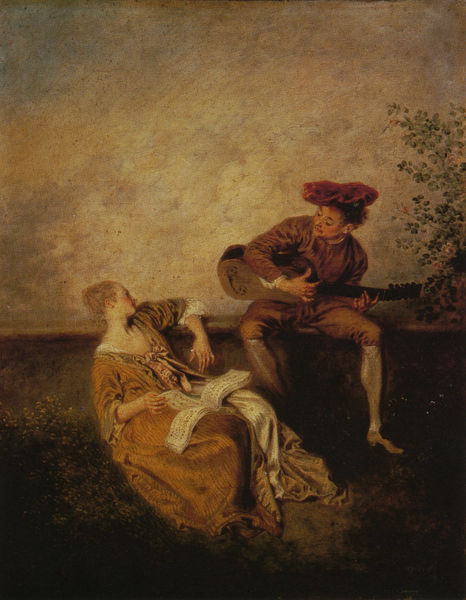
Titel: La leçon de chant, Die Gesangsstunde
Künstler: Antoine Watteau
Standort: Madrid
Institution: Palacio Real de Madrid
Schlagwörter: baum, blau, blätter, dunkel, fuß, gemälde, hand, himmel, mann, schatten, weiß, wolken, bäume, frauen, gelb, landschaft, menschen, mädchen, ocker, sitzen, abend, blumen, braun, frau, grau, hell, hut, kleid, licht, orange, schwarz, ölbild, blick, dame, gras, park, rot, wiese, wolke, beige, haube, malerei, meschen, schleife, hose, jung, kappe, mütze, wand, arm, arme, falten, gesicht, mensch, samt, bildnis, hände, instrument, portrait, porträt, birke, dämmerung, horizont, strauch, busch, gebüsch, gewand, gold, mantel, paar, gesang, gitarre, musik, musiker, rokoko, seide, garten, bein, füße, liebe, liegen, spieler, zwei, noten, schuhe, warm, mauer, romantik, spielen, lesen, musikinstrument, notenheft, muse, stimmung, junge, liegend, waden, ring, abendstimmung, griff, strümpfe, stümpfe, pärchen, knabe, buch, zweig, draußen, brokat, heft, entspannt, biedermeier, liebespaar, singen, sänger, gut, romantisch, mittelalter, stelldichein, blickkontakt, kniestrümpfe, watteau, laute, saiten, anlehnen, hirte, lied, zuhören, notenbuch, bundhose, minne, barde, minnesang, erzählen, hunge, ständchen, zurückgelehnt, serenade, zurücklehnen, liebeslied, wattteau, klampfe, amour